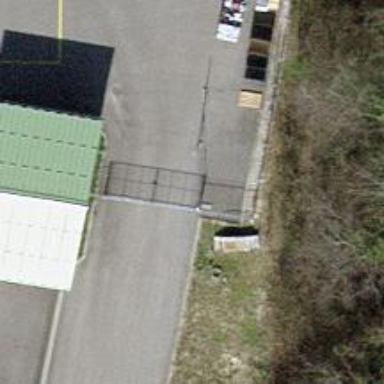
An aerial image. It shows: Swing gate barrier.